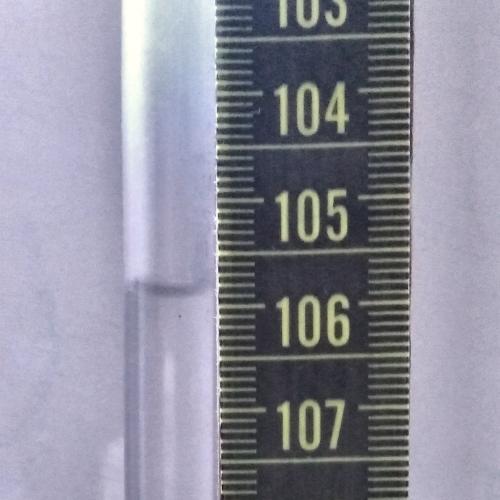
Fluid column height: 105.9 cm